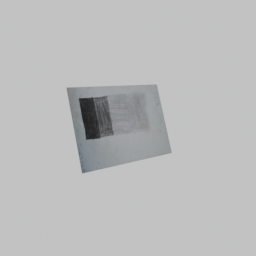
Label: decoration